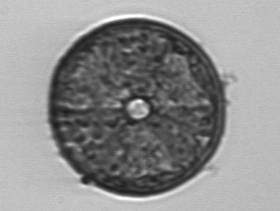
Label: Coscinodiscus